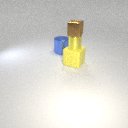
large blue metal cylinder to the left of large yellow rubber cube